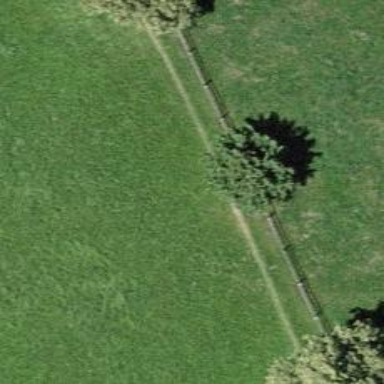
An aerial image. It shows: Broadleaved tree in natural setting.